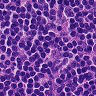
Metastatic tissue present: no